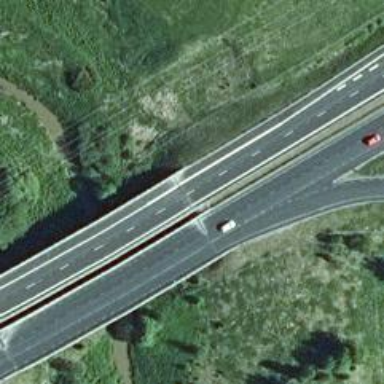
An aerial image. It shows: Asphalt motorway.